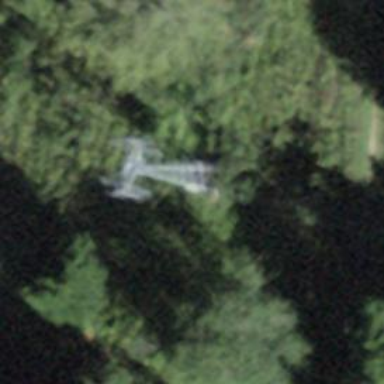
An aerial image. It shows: Pylon for aerialway.